Interaction volume radius: 5 \u00c5
Interaction volume height: 20 \u00c5
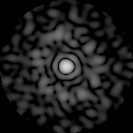
Disorder parameter: 0.8305